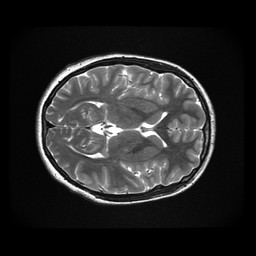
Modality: T2w
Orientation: axial
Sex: female
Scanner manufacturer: ge
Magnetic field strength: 3 T
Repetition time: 5 s
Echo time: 0.1017 s